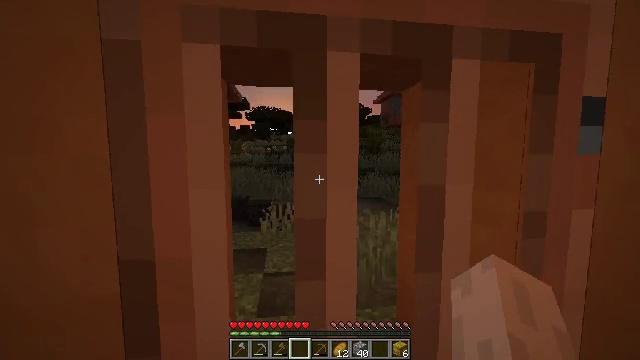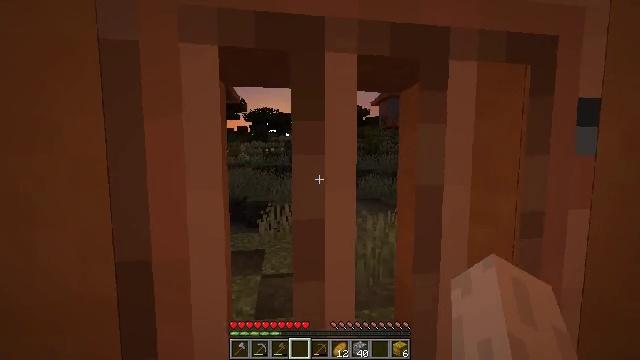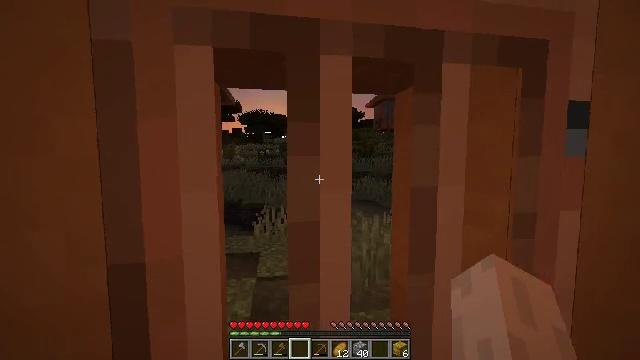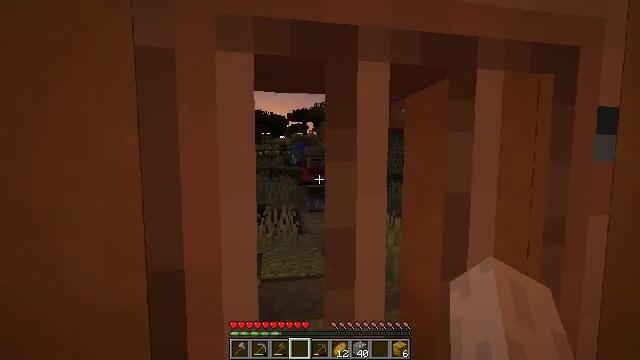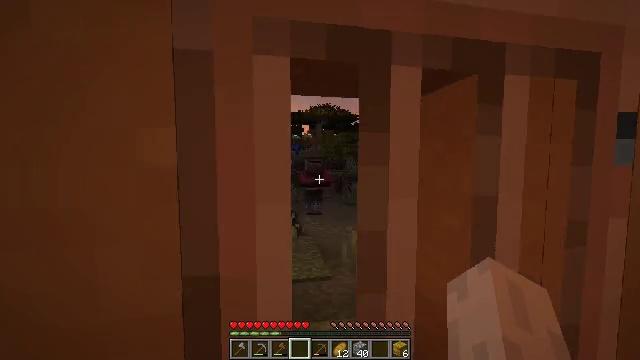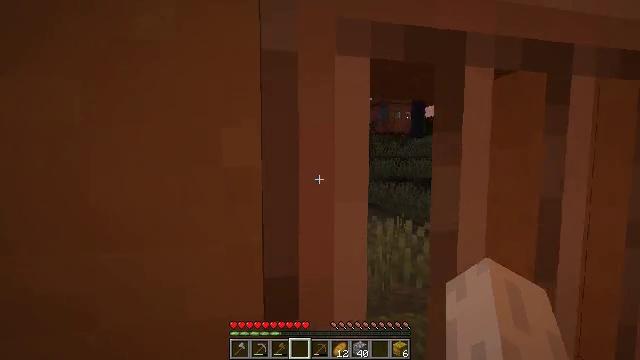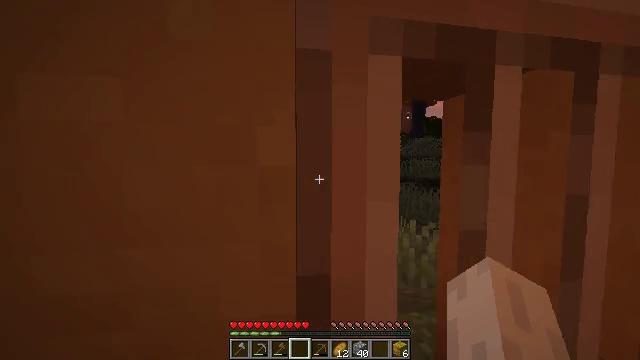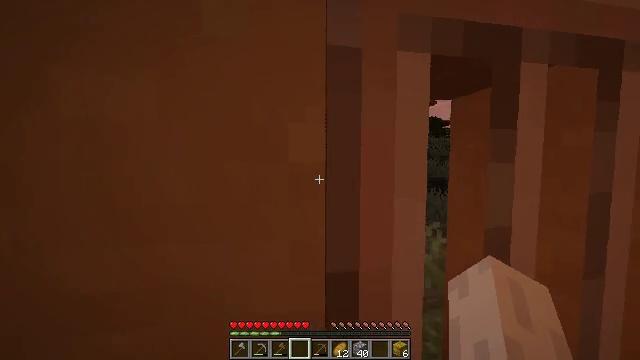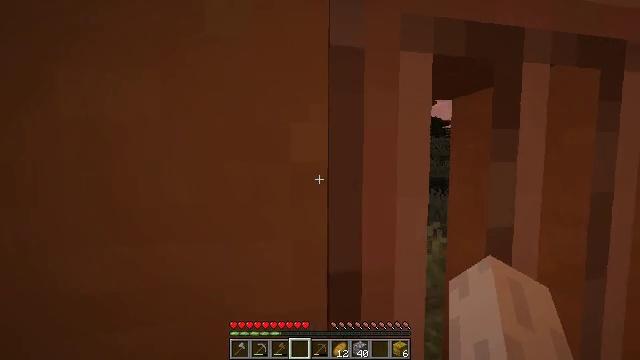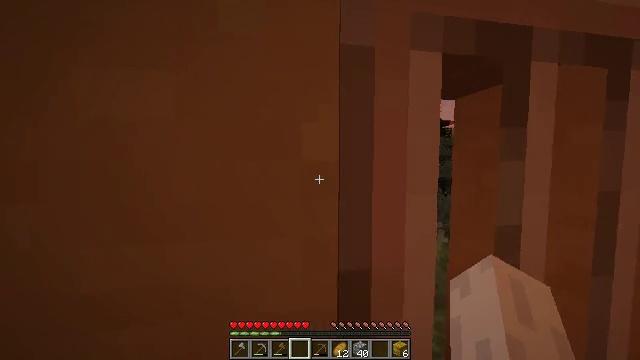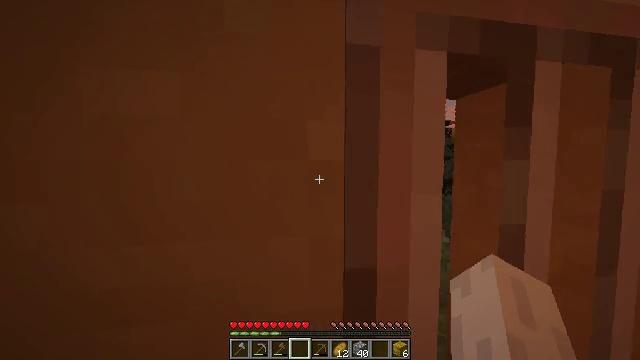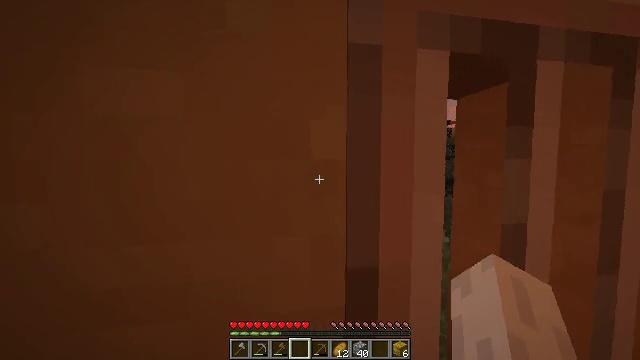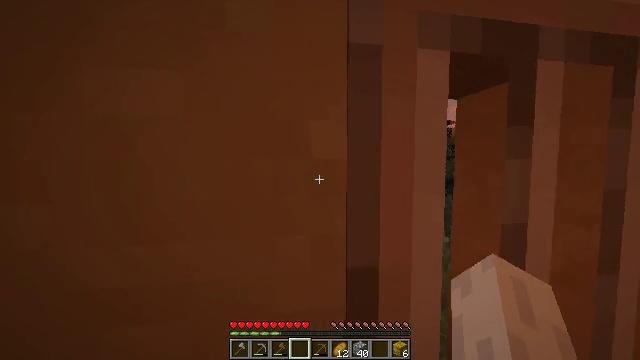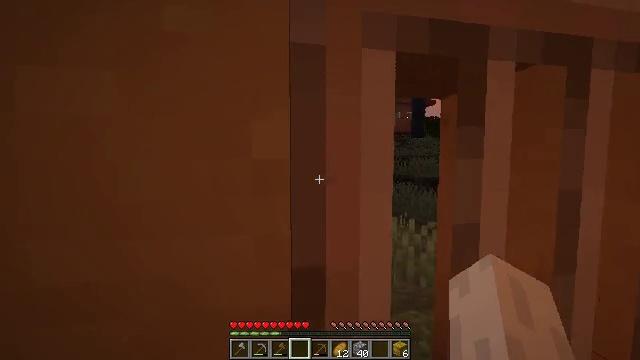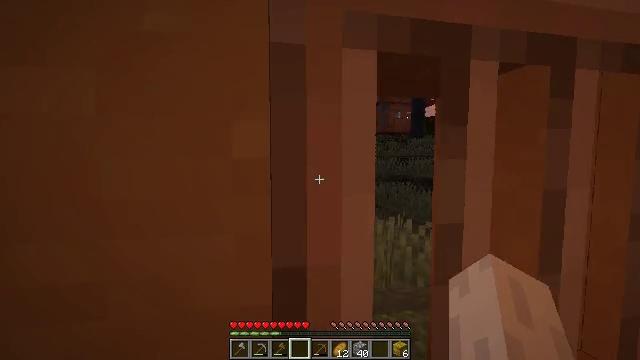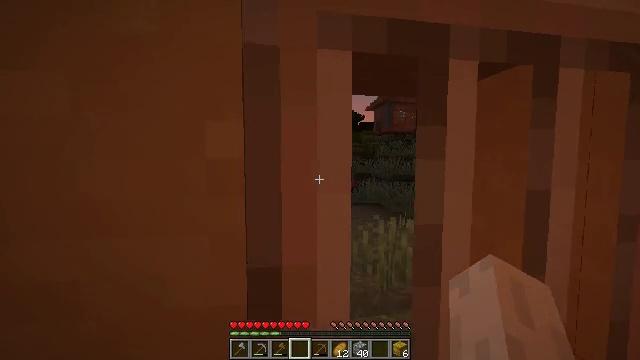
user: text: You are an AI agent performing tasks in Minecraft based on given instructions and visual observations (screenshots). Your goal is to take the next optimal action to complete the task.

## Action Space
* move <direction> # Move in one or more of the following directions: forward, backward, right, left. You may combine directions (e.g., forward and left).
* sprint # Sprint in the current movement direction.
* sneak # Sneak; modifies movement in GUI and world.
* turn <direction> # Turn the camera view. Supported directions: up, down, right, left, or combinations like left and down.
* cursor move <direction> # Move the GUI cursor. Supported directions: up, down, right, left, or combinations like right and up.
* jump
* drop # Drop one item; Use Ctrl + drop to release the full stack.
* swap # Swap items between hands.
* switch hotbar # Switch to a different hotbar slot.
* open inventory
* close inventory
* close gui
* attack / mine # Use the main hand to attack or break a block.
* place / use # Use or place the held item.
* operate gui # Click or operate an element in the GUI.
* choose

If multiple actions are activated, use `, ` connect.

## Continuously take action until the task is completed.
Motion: motion action
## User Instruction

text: Mine the orange bed.
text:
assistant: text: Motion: no_op
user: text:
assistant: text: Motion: turn right
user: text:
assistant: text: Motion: move left
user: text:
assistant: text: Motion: move left, turn right
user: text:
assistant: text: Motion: no_op
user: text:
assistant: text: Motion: no_op
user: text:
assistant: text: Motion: no_op
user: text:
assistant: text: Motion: no_op
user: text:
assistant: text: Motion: no_op
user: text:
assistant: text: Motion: no_op
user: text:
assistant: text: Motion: no_op
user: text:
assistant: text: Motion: no_op
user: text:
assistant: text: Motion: move right
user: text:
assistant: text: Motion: no_op
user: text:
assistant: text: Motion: turn left
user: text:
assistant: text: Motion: no_op
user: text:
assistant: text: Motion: no_op
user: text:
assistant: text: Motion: no_op
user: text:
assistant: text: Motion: no_op
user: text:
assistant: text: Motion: no_op
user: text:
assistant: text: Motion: no_op
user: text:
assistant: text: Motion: move right
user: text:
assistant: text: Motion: move right
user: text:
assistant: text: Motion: no_op
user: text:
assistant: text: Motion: no_op
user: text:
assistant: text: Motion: no_op
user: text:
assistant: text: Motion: no_op
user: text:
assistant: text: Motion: no_op
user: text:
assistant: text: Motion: no_op
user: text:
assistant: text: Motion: no_op